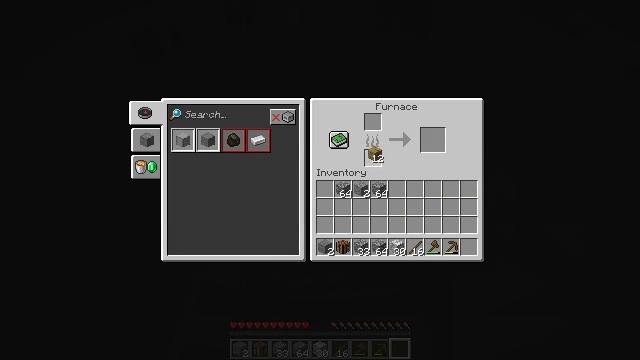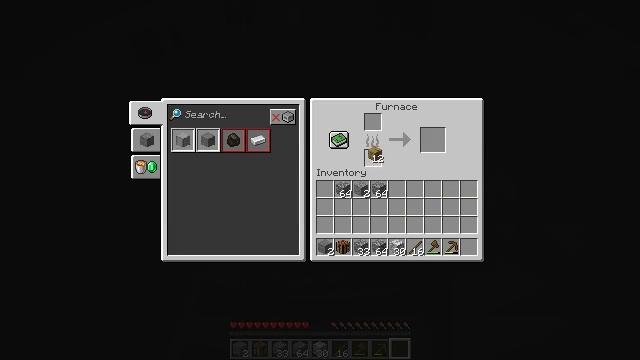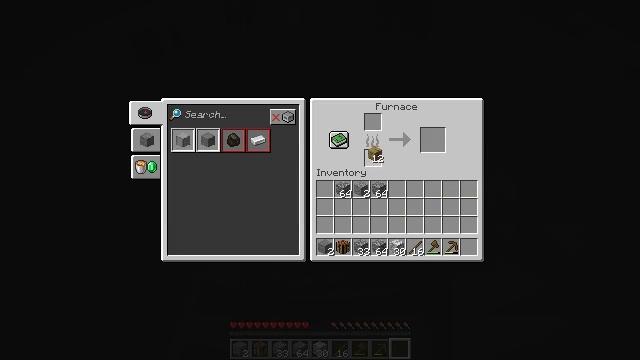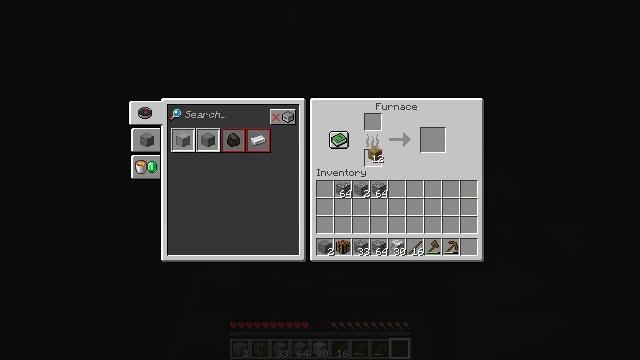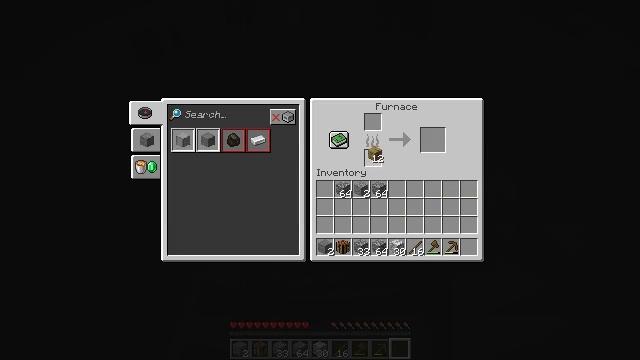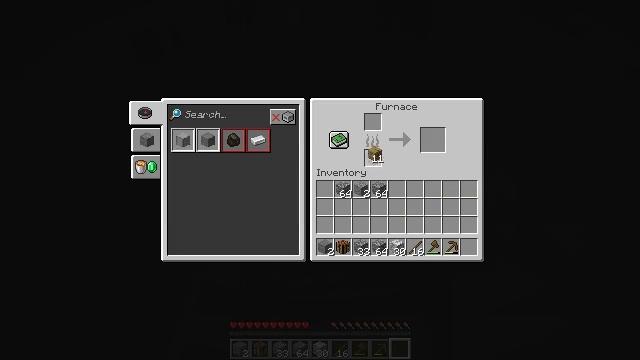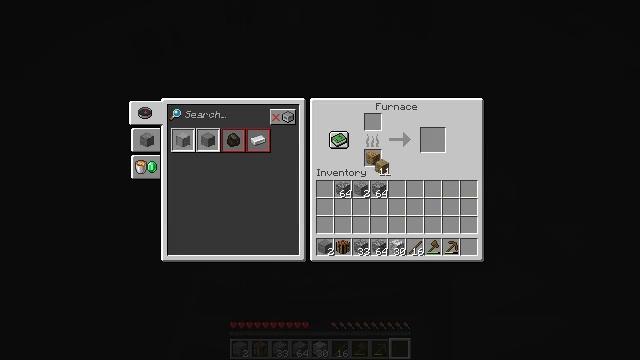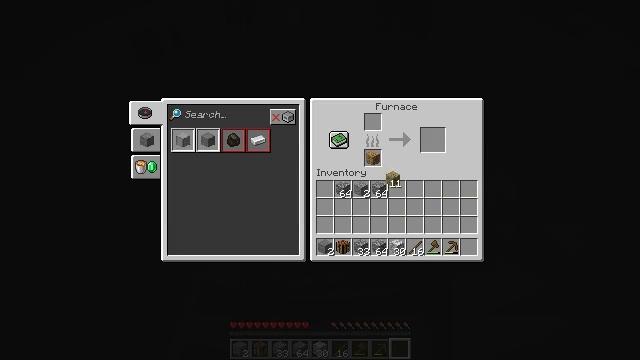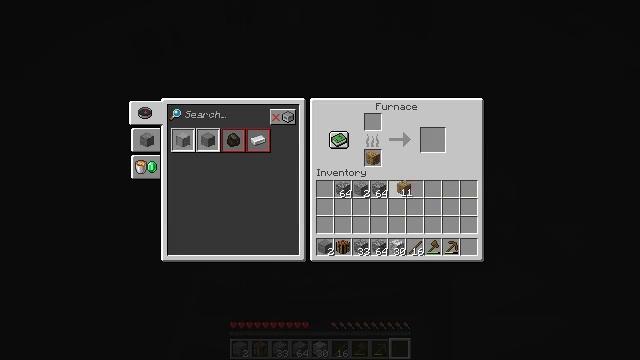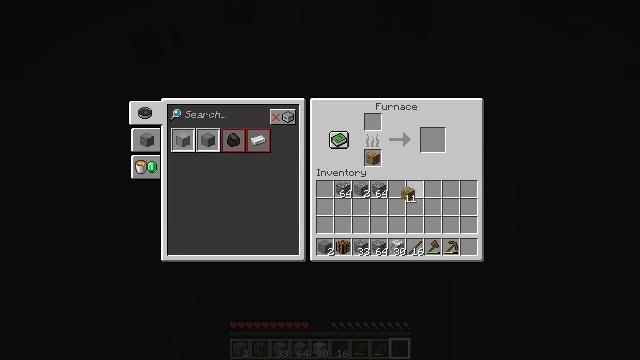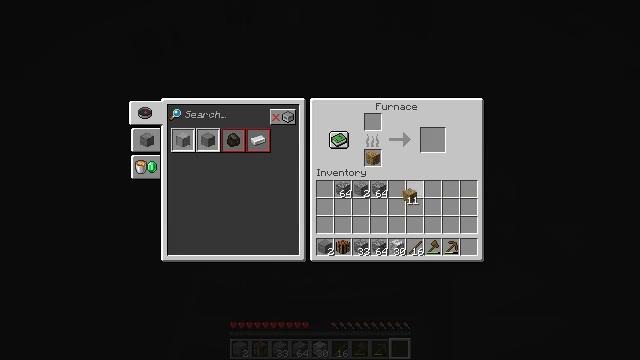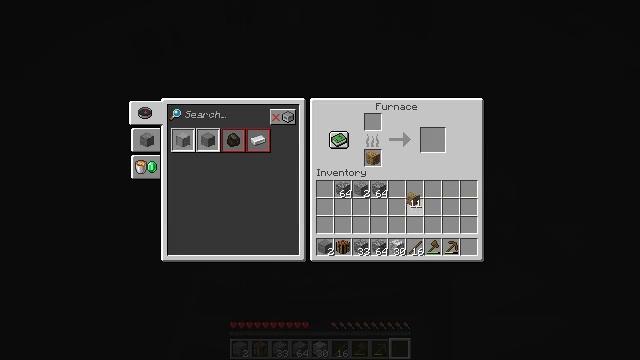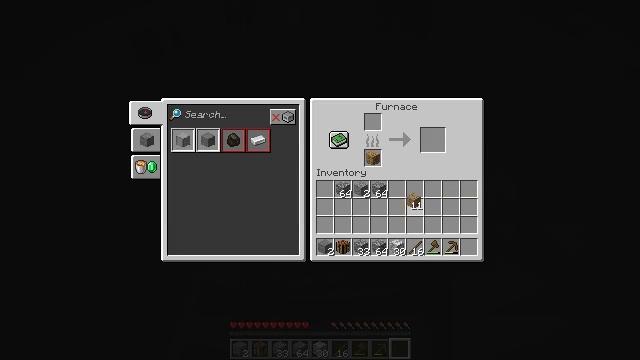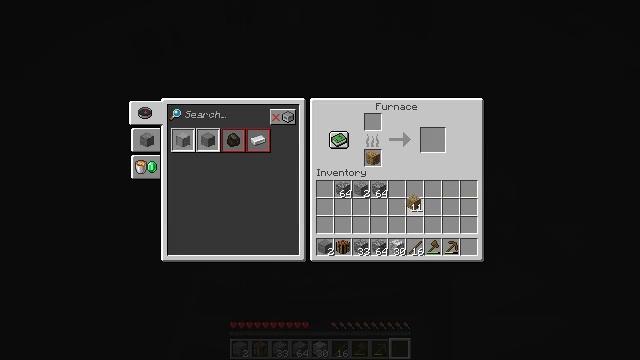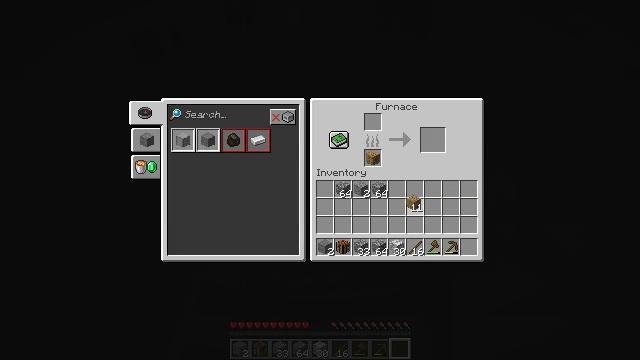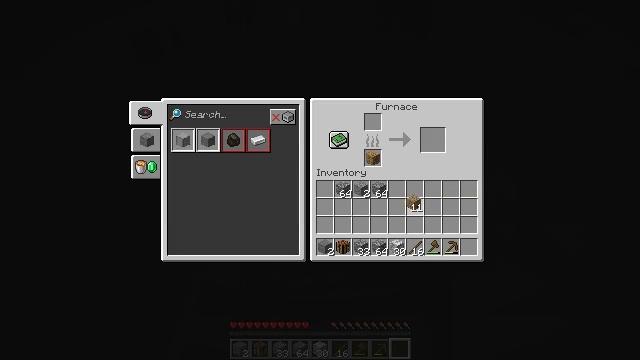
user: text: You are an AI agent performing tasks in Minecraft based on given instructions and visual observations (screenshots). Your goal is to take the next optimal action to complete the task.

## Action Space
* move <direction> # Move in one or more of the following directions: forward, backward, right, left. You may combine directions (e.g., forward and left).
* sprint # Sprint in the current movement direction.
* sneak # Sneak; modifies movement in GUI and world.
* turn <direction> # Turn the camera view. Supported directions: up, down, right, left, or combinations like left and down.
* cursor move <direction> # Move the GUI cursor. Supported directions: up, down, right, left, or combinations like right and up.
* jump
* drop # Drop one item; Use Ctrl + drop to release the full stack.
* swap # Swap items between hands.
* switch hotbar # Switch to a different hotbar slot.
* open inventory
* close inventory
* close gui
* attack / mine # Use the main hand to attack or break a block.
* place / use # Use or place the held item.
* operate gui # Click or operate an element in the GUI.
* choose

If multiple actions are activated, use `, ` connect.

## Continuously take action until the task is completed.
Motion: motion action
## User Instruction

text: Reclaim the furnace for later use.
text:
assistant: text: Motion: no_op
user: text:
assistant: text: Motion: choose
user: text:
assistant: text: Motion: choose
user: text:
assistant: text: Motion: choose
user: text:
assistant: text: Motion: choose
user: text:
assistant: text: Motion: no_op
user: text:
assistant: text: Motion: cursor move down
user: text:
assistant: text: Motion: cursor move right and down
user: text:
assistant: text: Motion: cursor move right and down
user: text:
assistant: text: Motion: no_op
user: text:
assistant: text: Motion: no_op
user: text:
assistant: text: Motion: no_op
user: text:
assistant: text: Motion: no_op
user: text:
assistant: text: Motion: no_op
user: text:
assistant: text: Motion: operate gui
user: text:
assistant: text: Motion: operate gui
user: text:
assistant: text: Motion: operate gui
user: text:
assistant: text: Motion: no_op
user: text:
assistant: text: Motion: no_op
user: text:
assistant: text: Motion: no_op
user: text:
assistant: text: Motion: no_op
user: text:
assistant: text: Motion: no_op
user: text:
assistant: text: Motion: cursor move down
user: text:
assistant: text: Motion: cursor move down
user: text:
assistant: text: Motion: cursor move down
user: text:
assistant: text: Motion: cursor move down
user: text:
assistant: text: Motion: no_op
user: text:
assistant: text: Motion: no_op
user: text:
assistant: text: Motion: no_op
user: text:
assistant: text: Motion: no_op